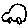
Label: car